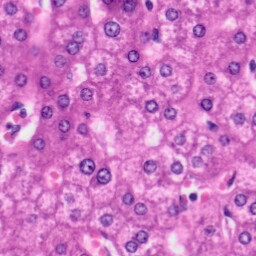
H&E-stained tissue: Liver